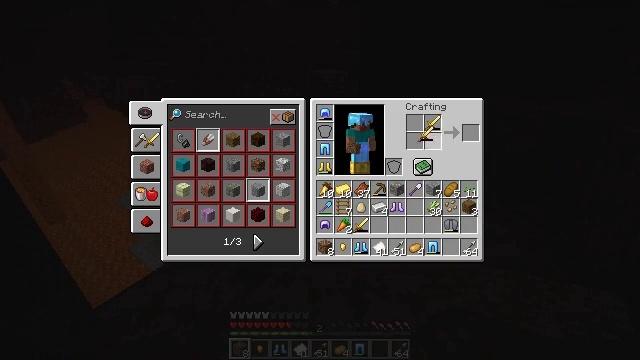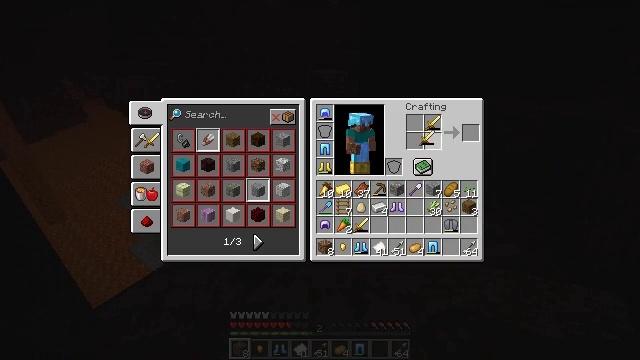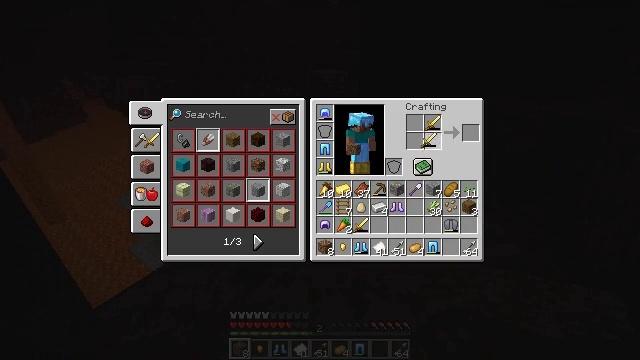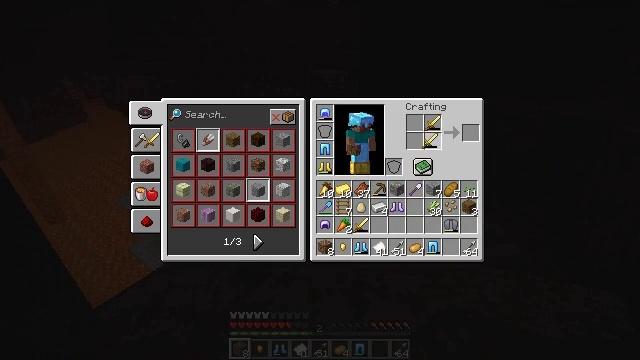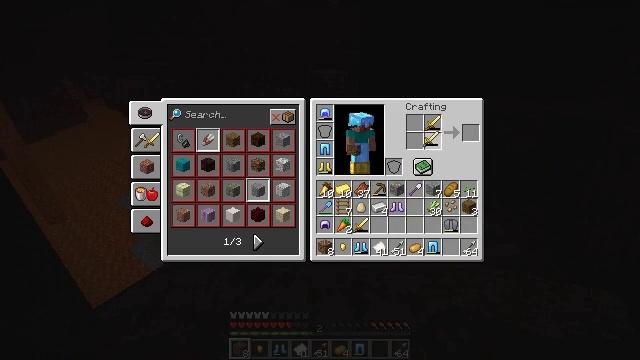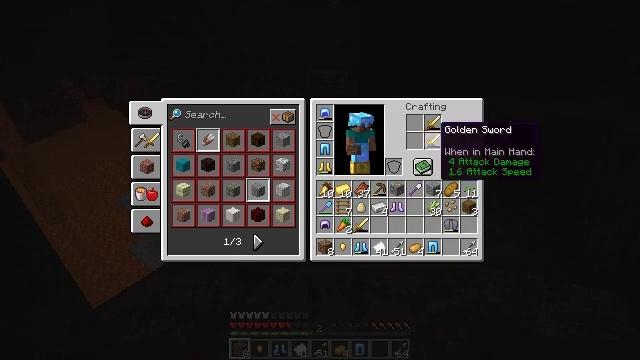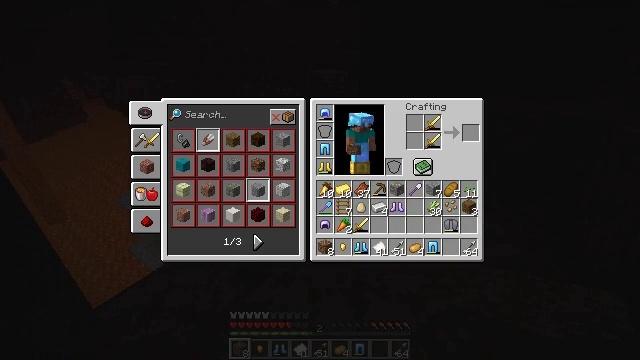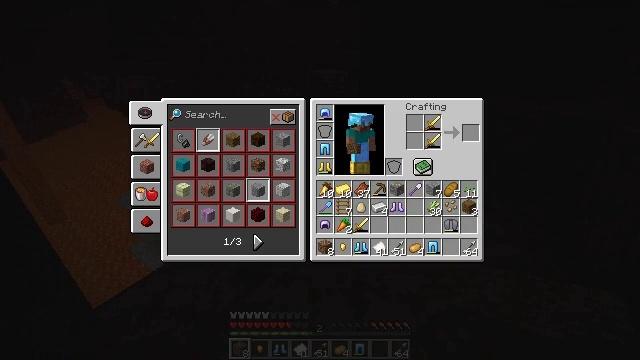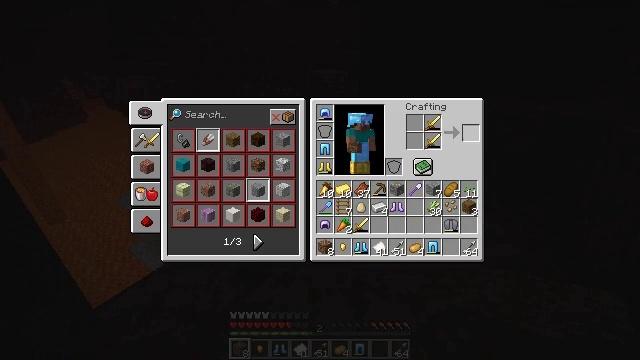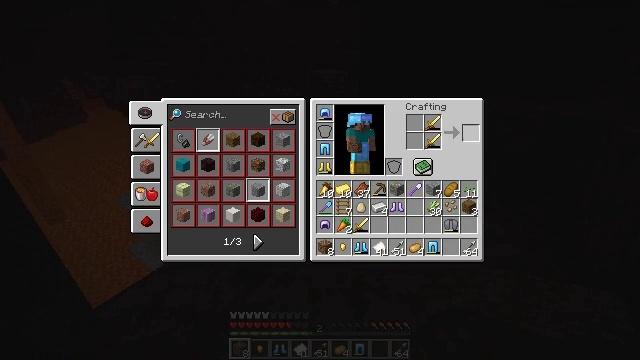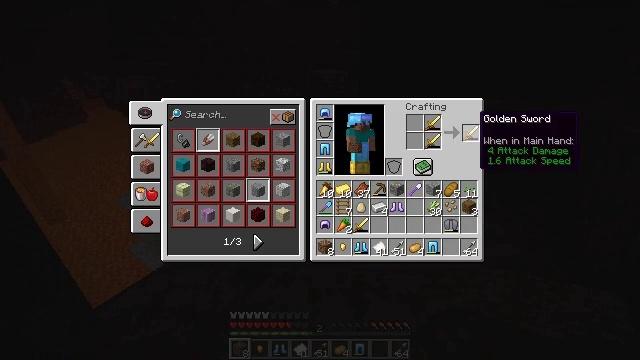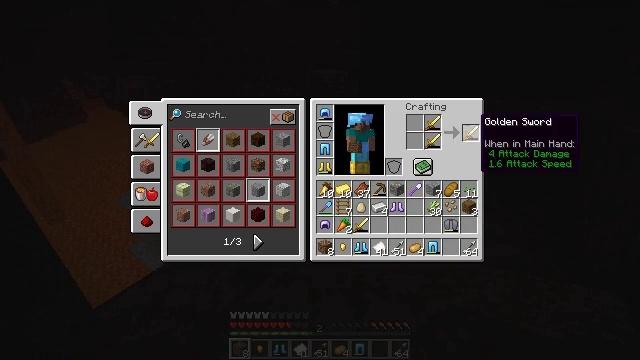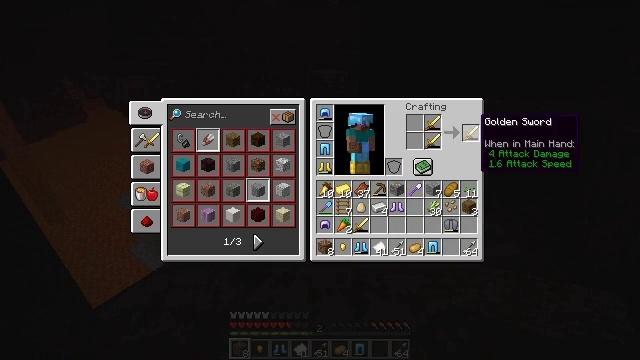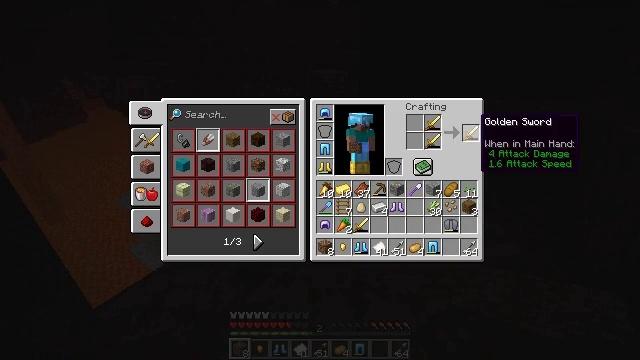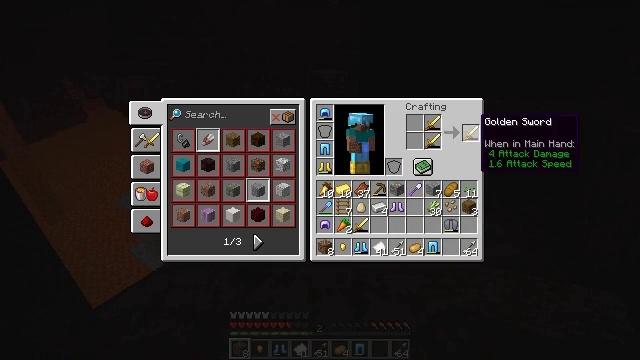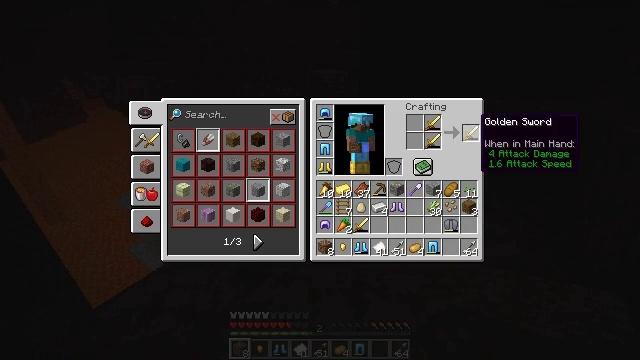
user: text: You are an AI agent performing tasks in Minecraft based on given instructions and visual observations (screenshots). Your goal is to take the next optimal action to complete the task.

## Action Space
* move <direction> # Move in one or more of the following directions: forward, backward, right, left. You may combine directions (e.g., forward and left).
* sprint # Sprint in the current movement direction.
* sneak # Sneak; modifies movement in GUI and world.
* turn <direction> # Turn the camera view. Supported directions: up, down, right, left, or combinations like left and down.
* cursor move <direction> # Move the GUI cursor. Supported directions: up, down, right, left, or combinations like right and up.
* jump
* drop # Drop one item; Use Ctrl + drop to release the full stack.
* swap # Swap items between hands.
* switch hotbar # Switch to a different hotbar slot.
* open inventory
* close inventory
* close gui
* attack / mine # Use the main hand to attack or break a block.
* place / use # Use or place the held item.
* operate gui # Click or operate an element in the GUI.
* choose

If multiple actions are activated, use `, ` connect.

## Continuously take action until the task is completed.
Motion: motion action
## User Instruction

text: Form a golden sword at the crafting table.
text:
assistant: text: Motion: no_op
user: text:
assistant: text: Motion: operate gui
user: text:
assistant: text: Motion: operate gui
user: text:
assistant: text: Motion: operate gui
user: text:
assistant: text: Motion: no_op
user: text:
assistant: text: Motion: cursor move right
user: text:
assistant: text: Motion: cursor move right
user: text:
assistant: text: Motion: cursor move right
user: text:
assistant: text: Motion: no_op
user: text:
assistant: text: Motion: no_op
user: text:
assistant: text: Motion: no_op
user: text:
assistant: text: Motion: no_op
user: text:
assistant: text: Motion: no_op
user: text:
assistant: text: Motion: no_op
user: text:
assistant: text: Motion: no_op
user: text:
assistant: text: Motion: no_op
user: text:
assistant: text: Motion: operate gui
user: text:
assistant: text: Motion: operate gui
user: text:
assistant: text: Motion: operate gui
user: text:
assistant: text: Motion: cursor move left and down
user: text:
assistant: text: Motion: cursor move left and down
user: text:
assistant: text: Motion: cursor move left and down
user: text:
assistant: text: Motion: no_op
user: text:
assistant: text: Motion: no_op
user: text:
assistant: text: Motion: cursor move left
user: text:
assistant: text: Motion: cursor move left and down
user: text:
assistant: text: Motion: cursor move left
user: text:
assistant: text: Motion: no_op
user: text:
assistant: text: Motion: no_op
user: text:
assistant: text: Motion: no_op